Question: First of all, I know that VB can do an OCR to turn image(which includes text) into text, but is it possible to recognize an Image and maybe initialize an action? For example I got an Image of an Arrow here:

Can VB recognize this kind of arrow and do a
'''
Sendkey.key("{RIGHT}")
'''
When the Arrow shows up on the screen?
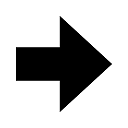
Answer: Yes, but it is not trivial. The OpenCV (Open Computer Vision) library can do these things. It makes use of classifier files which is the output of "training" the system to recognize objects. If there are no existing classifiers for arrows you would have to train your own.
There is an open source implementation for .Net that makes it much more approachable to use:
<URL>